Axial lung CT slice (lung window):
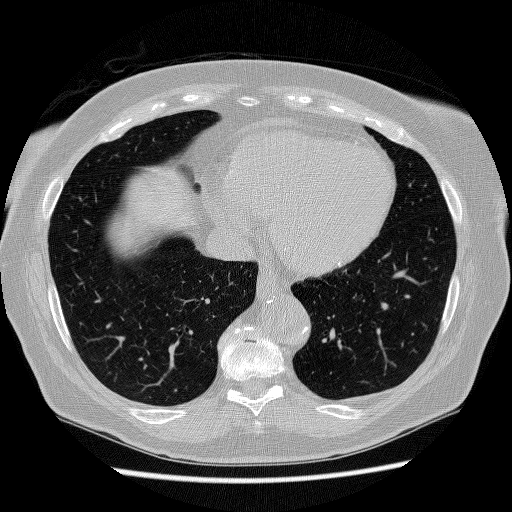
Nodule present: no